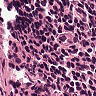
Metastatic tissue present: no